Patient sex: F
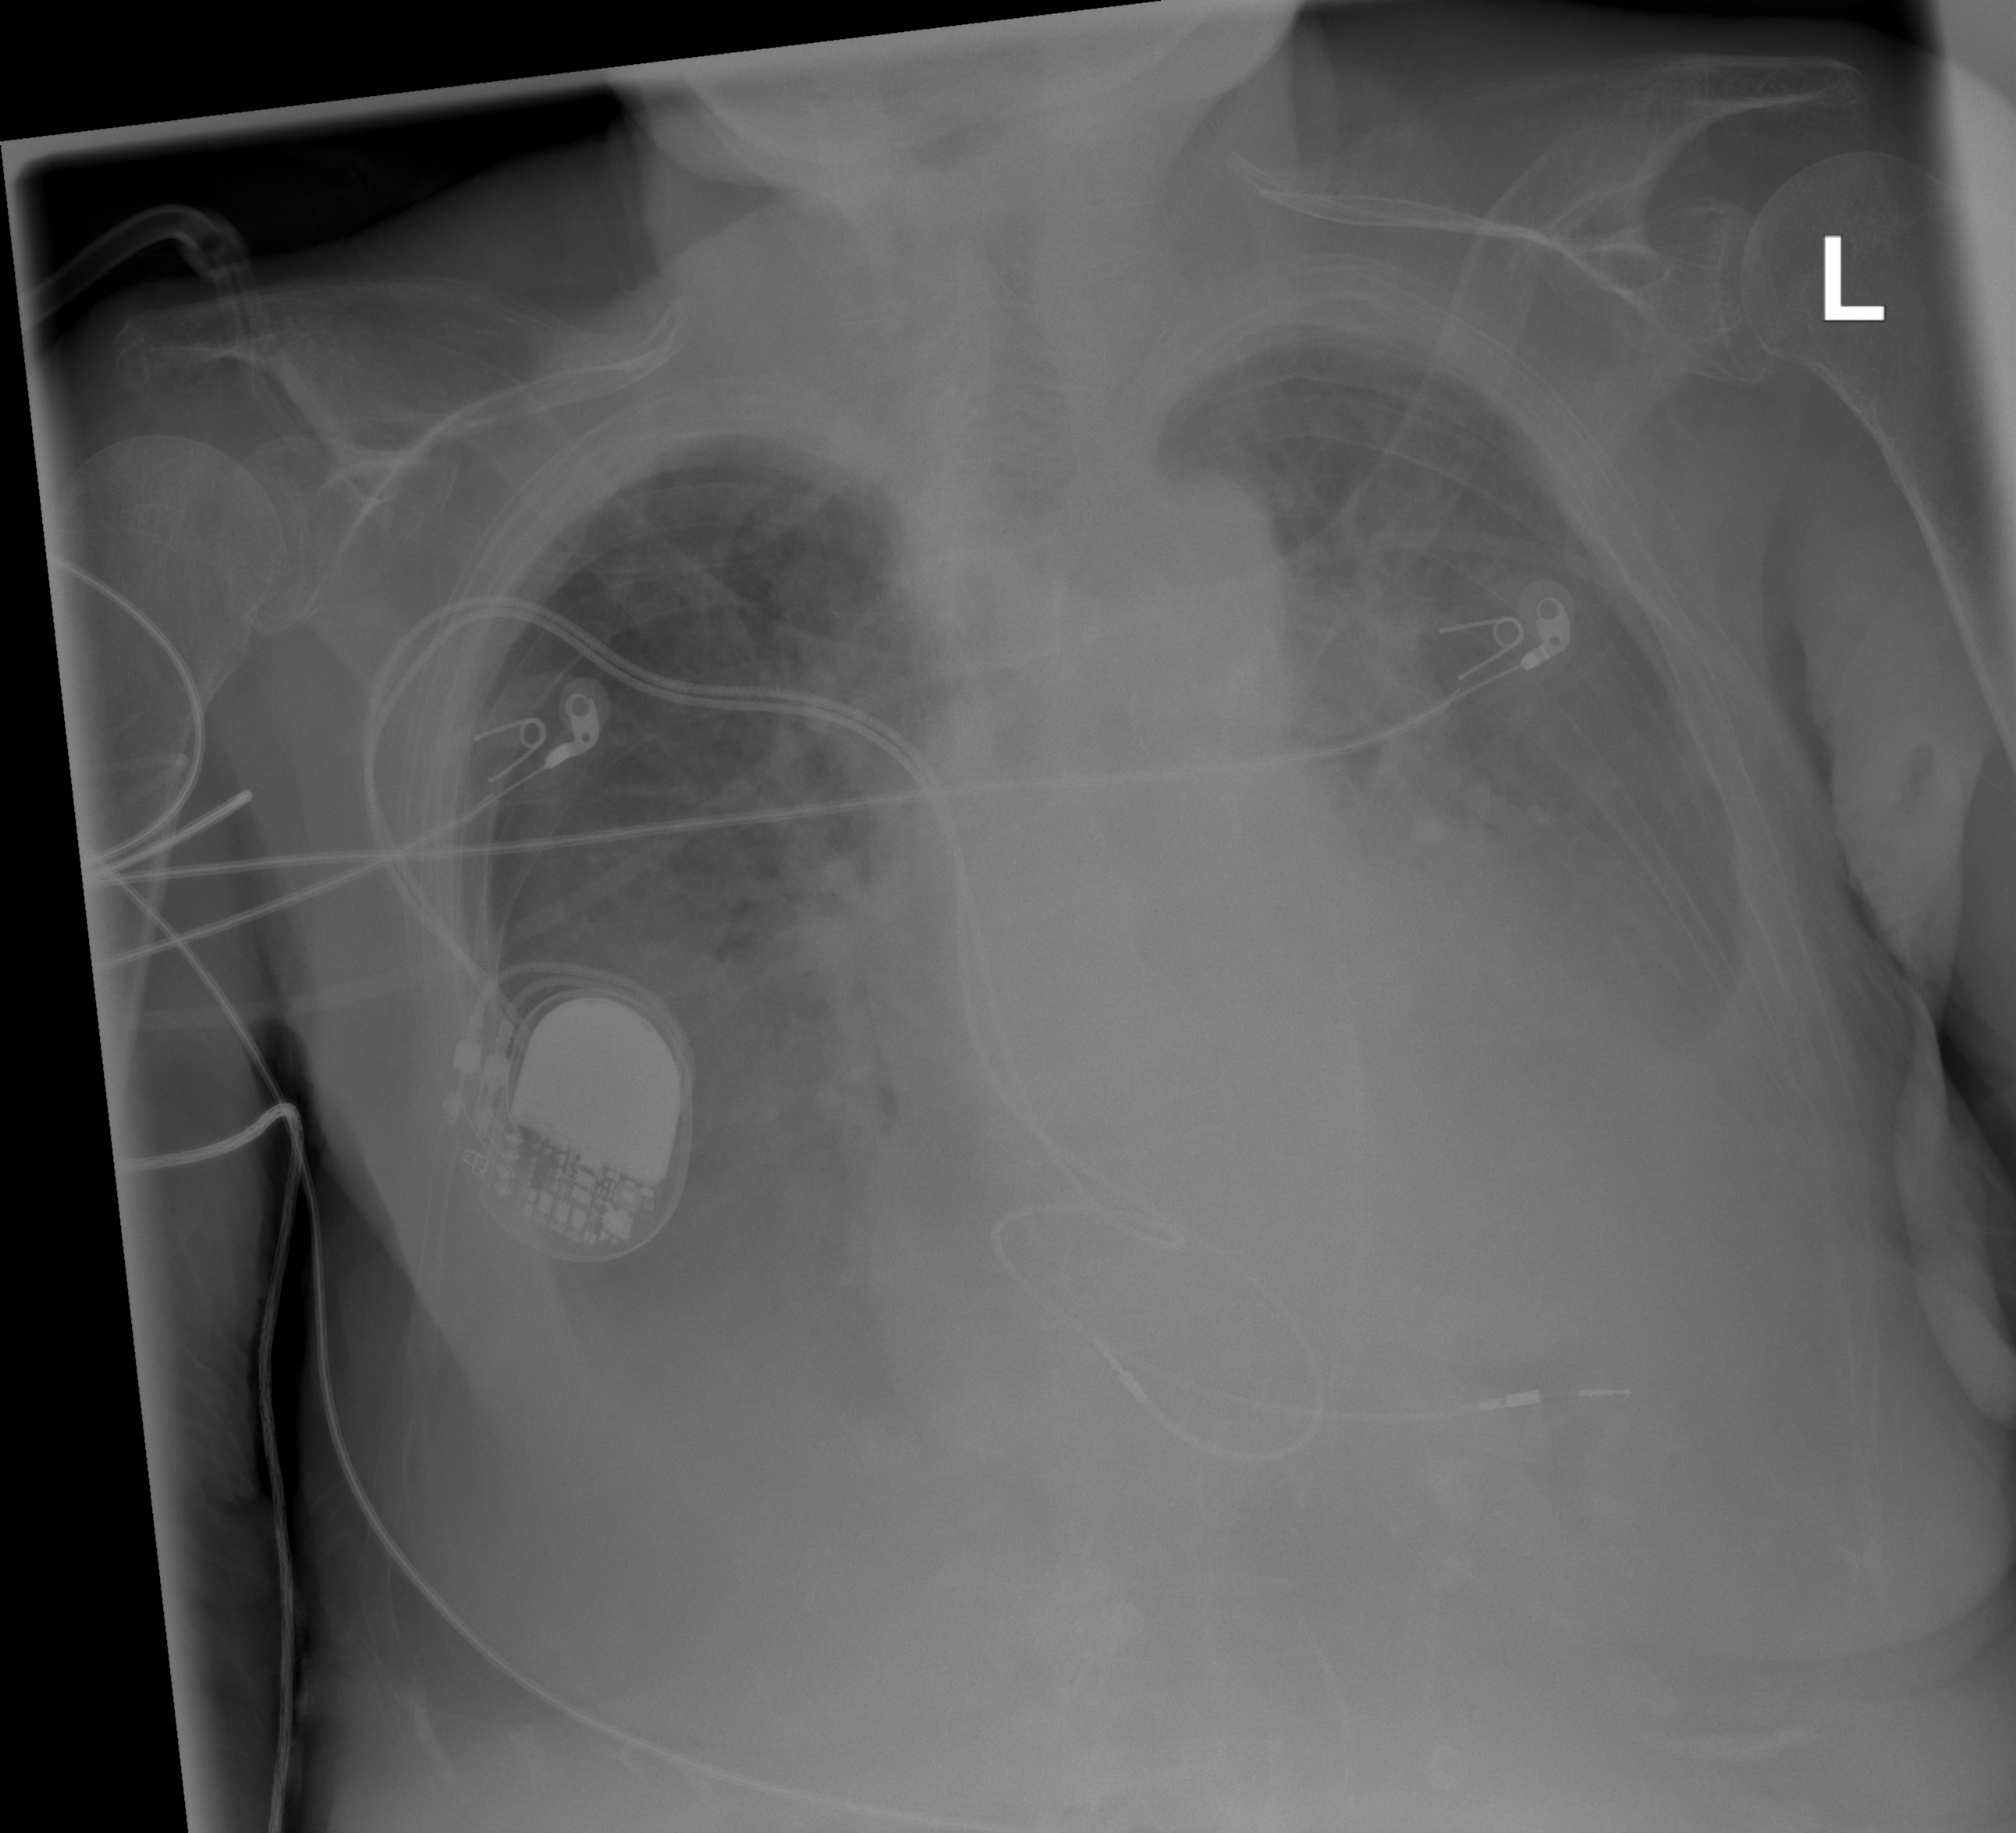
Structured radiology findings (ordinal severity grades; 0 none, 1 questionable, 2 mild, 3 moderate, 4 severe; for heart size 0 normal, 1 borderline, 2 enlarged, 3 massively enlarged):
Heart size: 3
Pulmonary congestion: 2
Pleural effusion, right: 3
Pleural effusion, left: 3
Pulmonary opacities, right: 1
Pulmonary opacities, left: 1
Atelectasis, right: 3
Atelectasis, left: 3